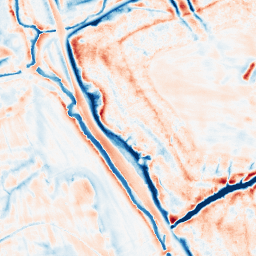
Category: edge_preserving
Decomposition family: bilateral
Decomposition parameters: d: 21
sigma_color: 100
sigma_space: 100
Upsampling method: bspline
Upsampling parameters: scale: 8
Upsampling scale: 8